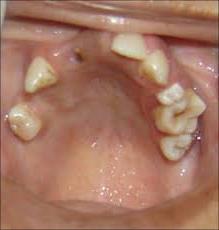
Condition: hypodontia